Question: I'm looking to use image masks in Typo3. After trying out various things and none of them worked, I decided to check out the install tool.
Install tool says ImageMagick is installed correctly, paths are correct and all image test complete successfully, . The test says "There was no result from the ImageMagick operation".
Also, when I'm using gifbuilder to output an image the image's dimensions get read correctly, allthough the outputted image stays blank. (which is white or another color when I have backColor set)
I am using:
- - - - -
Here is some test typoscript code (which on my install results in a fully red image instead of the original image)
'''
lib.test = IMAGE
lib.test {
file = GIFBUILDER
file {
XY = [10.w],[10.h]
backColor = #FF0000
10 = IMAGE
10.file = fileadmin/user_upload/test.jpg
}
}
'''
Attached is the result from the 'combining images test'.

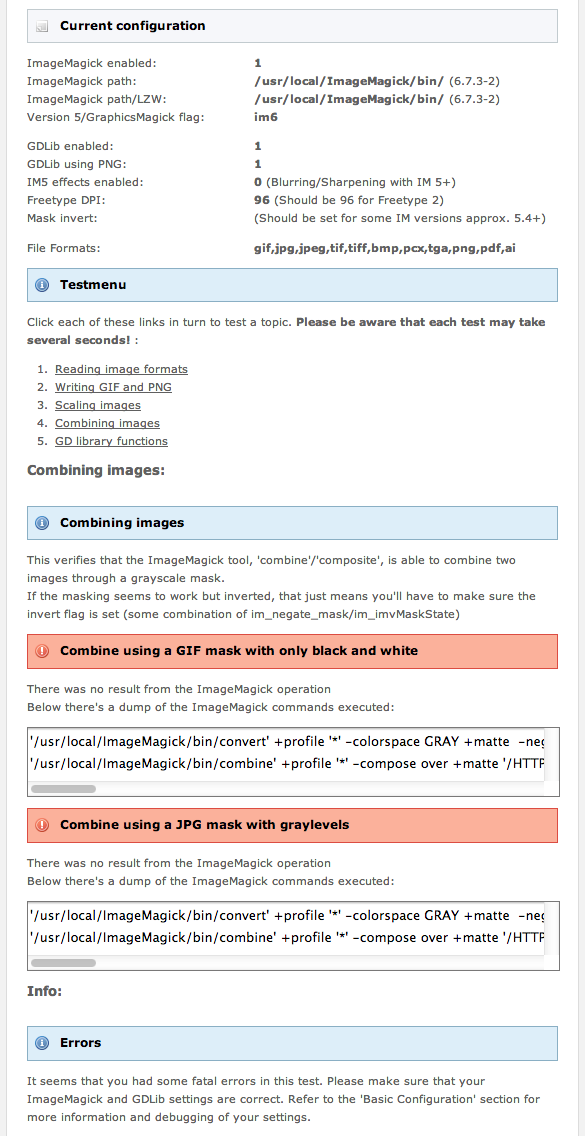
Answer: Some newer imagemagick versions use 'composite' as command instead of 'combine'. There is an option in the install tool to set the command to use. The setting is called '[GFX][im_combine_filename]'.